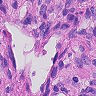
Metastatic tissue present: no